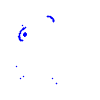
Particle: proton